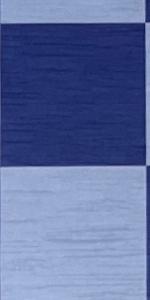
Label: Empty